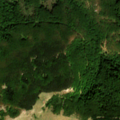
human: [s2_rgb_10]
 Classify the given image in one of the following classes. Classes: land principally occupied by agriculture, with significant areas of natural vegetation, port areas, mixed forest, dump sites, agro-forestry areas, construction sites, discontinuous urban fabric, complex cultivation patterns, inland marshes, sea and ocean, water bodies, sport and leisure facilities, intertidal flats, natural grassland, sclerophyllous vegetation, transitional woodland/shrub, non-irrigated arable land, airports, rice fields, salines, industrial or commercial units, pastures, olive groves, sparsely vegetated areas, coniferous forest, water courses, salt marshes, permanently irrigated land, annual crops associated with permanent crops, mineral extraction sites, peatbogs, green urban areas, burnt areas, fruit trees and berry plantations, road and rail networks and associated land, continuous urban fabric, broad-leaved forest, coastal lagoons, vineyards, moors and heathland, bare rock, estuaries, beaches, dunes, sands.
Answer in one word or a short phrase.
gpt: broad-leaved forest, coniferous forest, mixed forest, natural grassland, transitional woodland/shrub